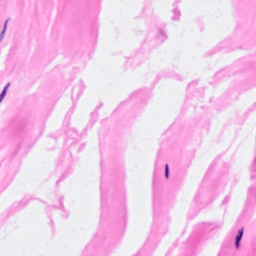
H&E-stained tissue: Breast